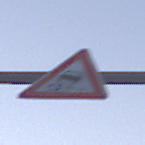
Verkehrszeichen: SchleuderOderRutschgefahr
Umgebung: Outdoor, Urban
Tageszeit: SunriseSunset
Wetter: Clear
Licht: Natural
Jahreszeit: NotSpecified
Kontrast: LowContrast